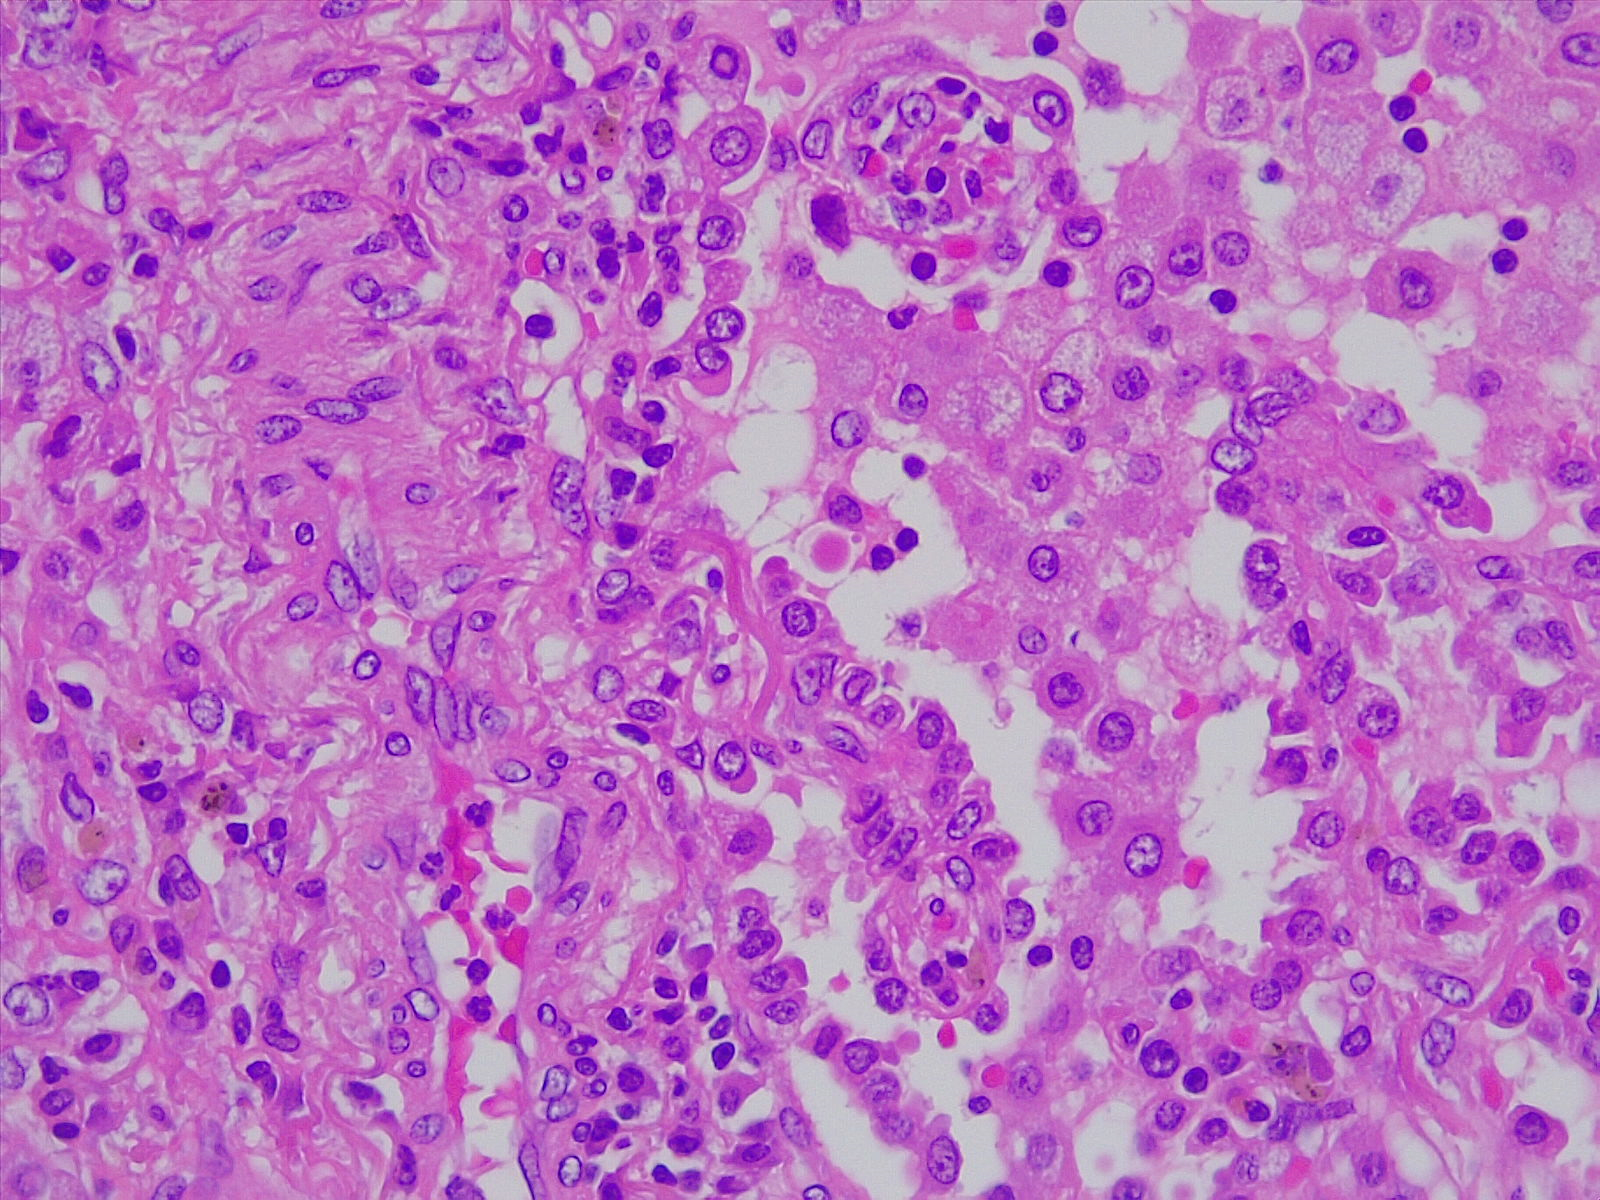
Label: normal lung tissue